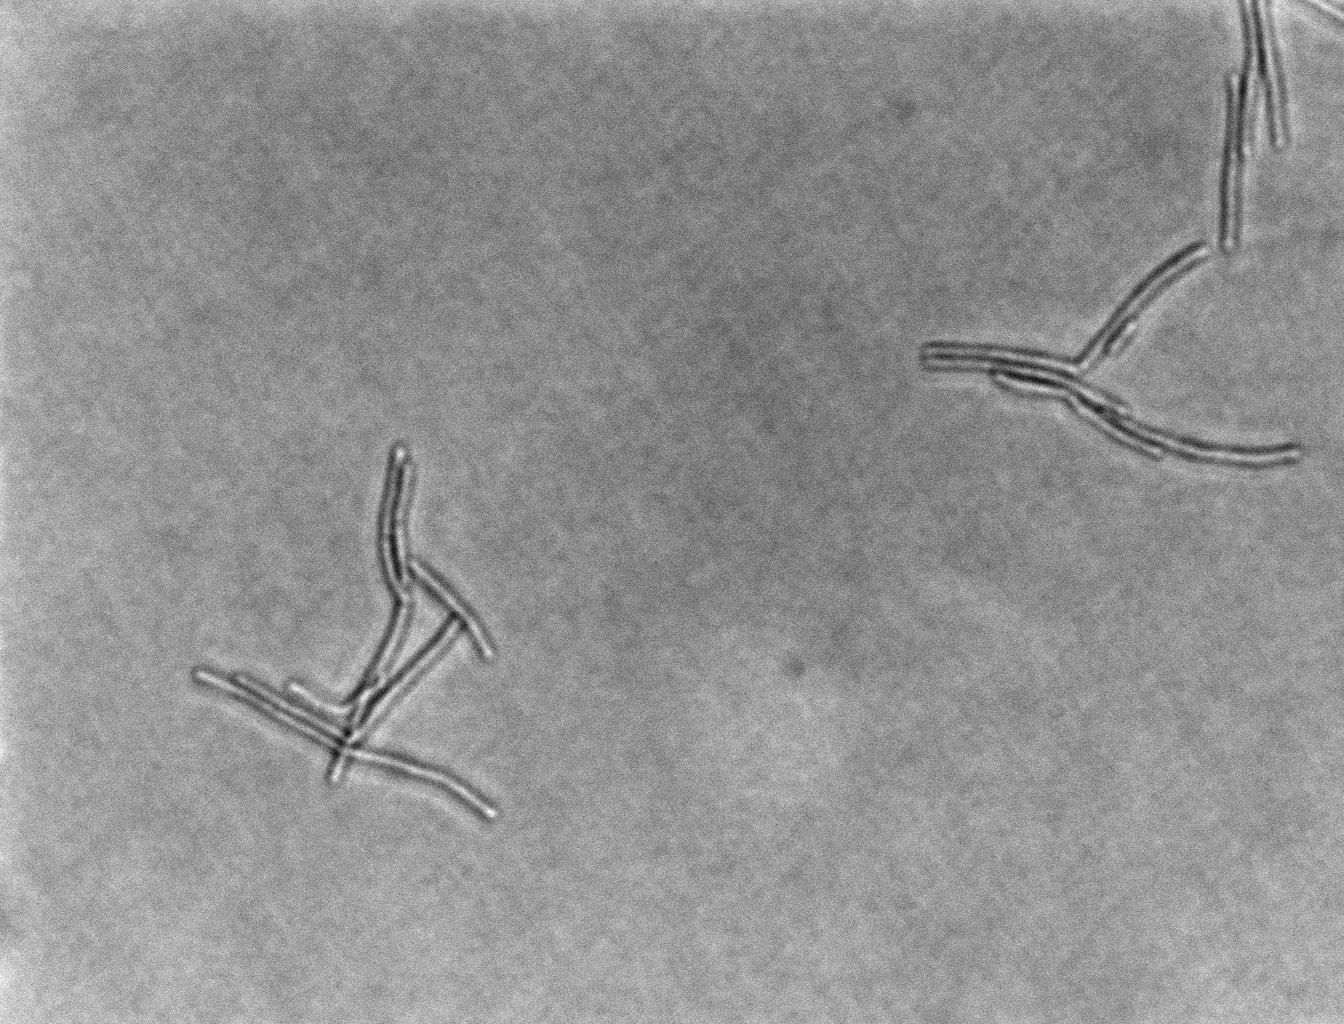
Brightfield microscopy, 60x objective, 3 h incubation